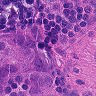
Metastatic tissue present: yes